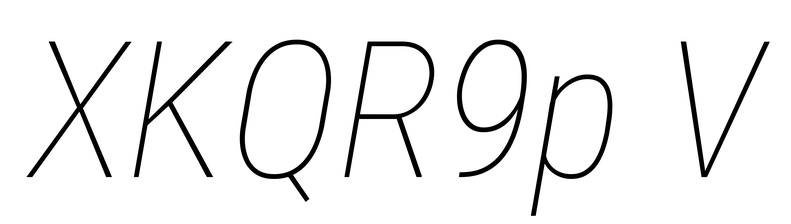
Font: Roboto-Italic_Condensed_Thin_Italic